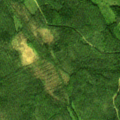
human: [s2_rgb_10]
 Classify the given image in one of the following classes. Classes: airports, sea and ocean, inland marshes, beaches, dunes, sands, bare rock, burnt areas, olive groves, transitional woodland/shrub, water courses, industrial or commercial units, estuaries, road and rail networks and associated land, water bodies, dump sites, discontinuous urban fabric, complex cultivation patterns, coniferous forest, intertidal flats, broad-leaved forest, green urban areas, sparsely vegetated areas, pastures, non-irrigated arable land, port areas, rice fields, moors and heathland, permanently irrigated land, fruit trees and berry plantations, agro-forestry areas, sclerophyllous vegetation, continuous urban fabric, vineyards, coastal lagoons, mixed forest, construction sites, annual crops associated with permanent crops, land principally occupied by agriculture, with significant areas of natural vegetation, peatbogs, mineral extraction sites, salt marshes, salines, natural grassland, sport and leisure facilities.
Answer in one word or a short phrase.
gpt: coniferous forest, mixed forest